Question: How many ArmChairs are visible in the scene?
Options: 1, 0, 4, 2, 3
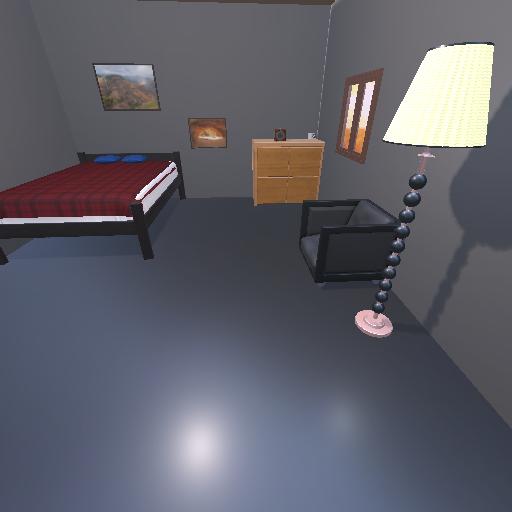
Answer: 1